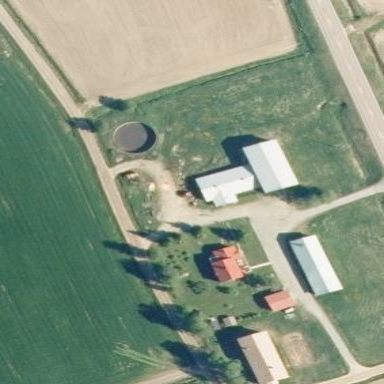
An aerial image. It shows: Farmyard area.